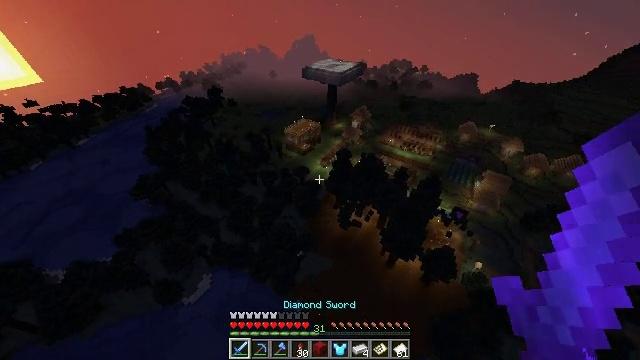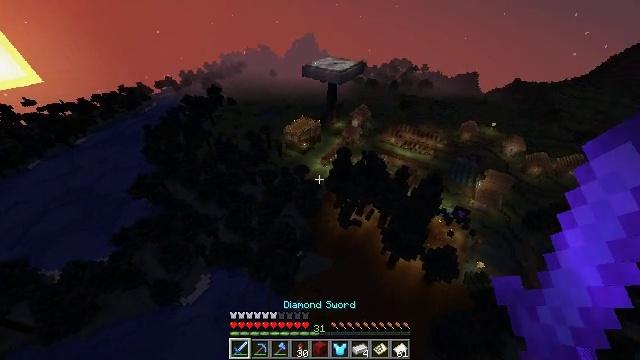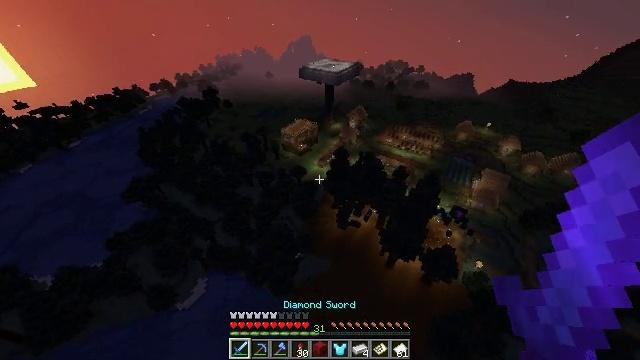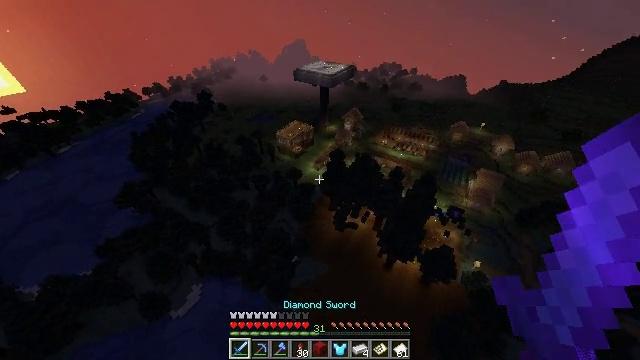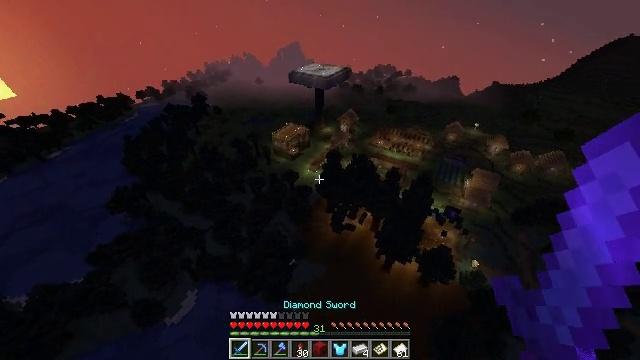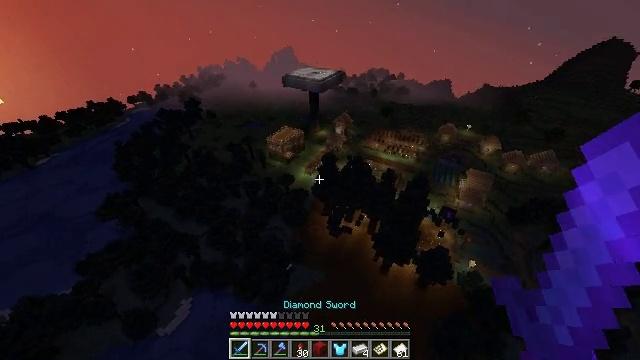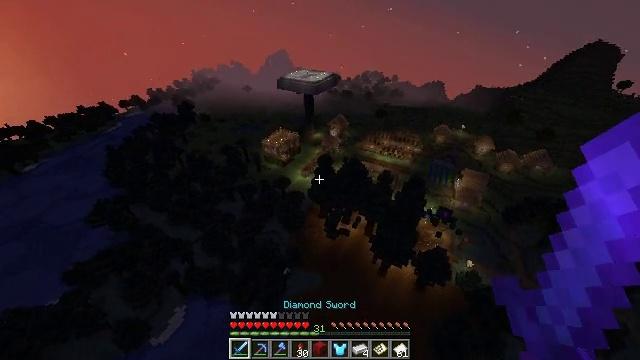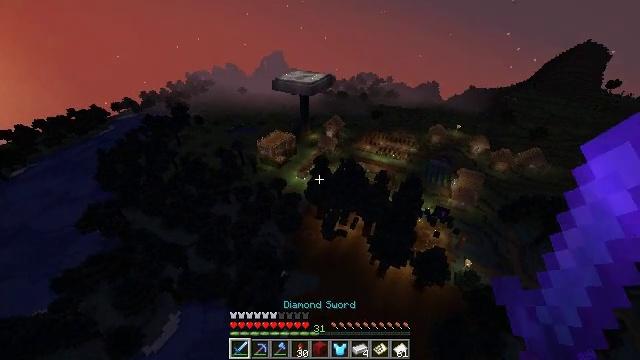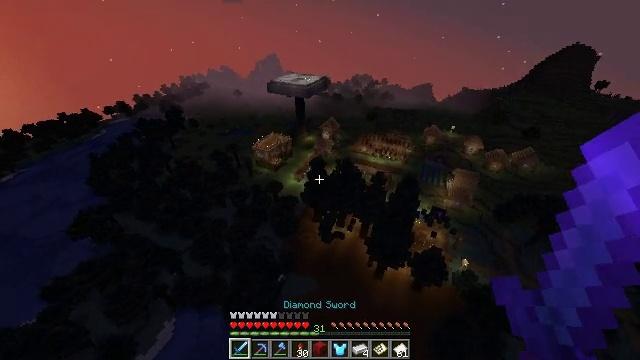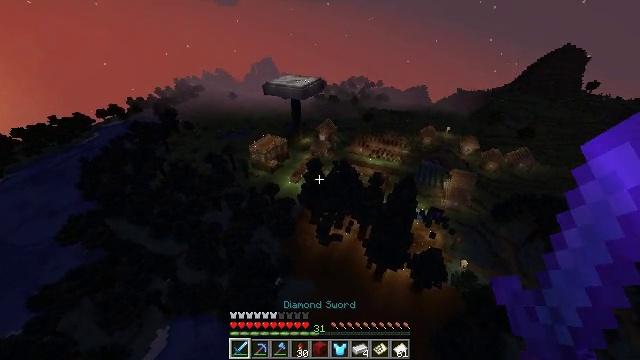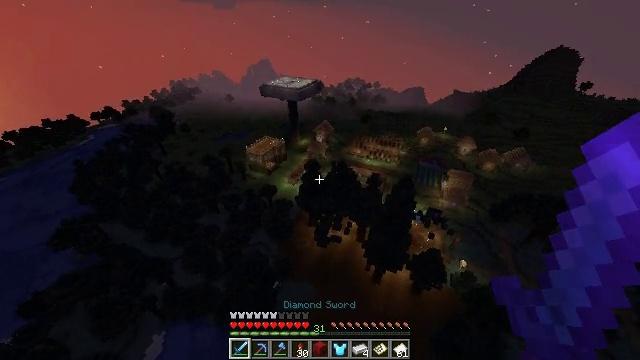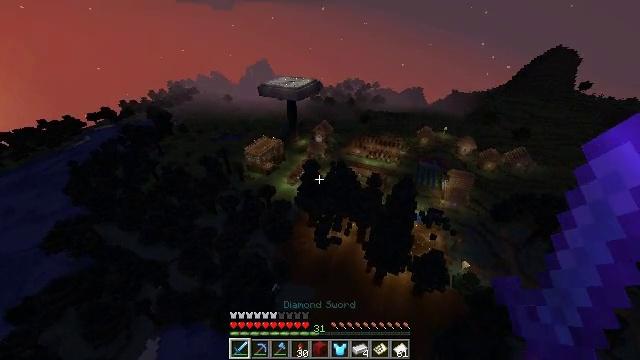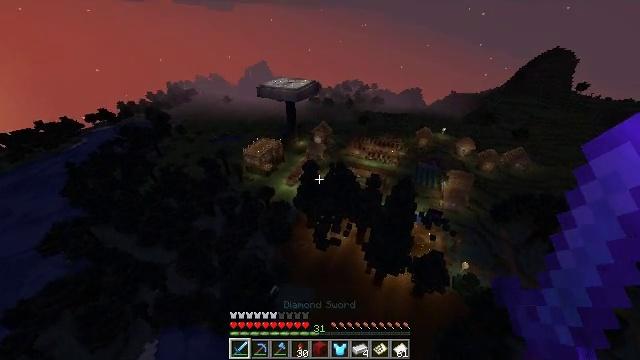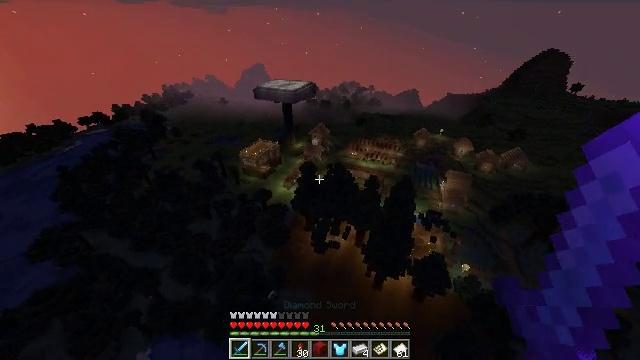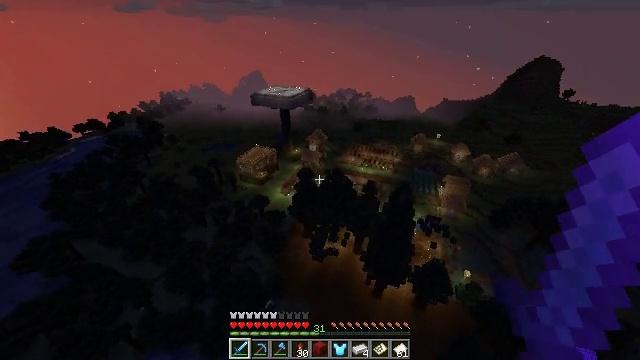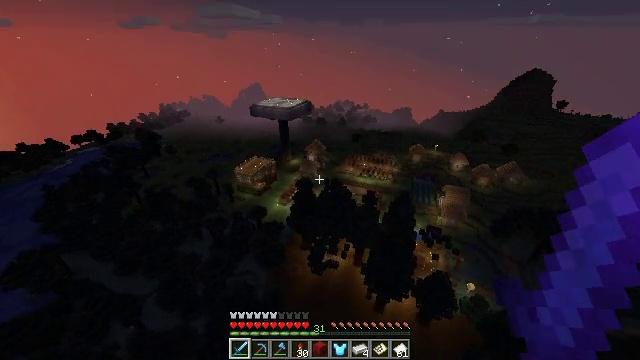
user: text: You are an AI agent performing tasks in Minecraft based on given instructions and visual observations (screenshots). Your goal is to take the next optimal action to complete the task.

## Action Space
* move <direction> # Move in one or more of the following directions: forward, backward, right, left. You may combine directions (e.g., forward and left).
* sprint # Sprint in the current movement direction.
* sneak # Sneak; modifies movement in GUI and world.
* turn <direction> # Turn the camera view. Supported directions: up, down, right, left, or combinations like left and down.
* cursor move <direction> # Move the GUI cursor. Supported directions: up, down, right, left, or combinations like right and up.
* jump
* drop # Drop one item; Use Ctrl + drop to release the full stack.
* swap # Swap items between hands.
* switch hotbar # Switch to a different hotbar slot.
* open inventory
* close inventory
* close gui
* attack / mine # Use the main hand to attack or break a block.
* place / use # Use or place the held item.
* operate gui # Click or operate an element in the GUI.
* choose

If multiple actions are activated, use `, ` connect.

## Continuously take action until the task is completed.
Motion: motion action
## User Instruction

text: Mine spruce leaves from the tree.
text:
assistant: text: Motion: move forward
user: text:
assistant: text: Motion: move forward
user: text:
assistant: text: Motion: move forward, turn right
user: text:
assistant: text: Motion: move forward, turn right
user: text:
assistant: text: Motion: move forward, turn right
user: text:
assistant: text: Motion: move forward, turn right
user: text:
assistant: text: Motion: move forward, turn right
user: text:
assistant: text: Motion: move forward, turn right
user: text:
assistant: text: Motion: move forward, turn right
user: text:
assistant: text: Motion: move forward
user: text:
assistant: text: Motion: move forward
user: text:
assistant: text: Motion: move forward
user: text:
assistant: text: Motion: move forward
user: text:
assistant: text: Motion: move forward, turn up
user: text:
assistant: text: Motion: move forward, turn up
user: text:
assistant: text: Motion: move forward, turn up
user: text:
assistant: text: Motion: move forward
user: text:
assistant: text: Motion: move forward
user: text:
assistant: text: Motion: move forward, turn up
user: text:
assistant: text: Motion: move forward
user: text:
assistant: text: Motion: move forward
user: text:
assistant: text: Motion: move forward
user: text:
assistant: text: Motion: move forward
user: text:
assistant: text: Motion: move forward
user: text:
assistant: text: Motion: move forward
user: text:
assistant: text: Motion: move forward
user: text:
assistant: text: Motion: move forward
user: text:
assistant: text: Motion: move forward
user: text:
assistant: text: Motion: move forward
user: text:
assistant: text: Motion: move forward